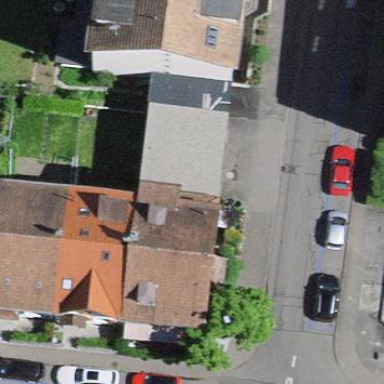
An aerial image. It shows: Group of garages.